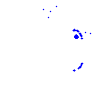
Particle: proton